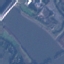
Land use / land cover: River